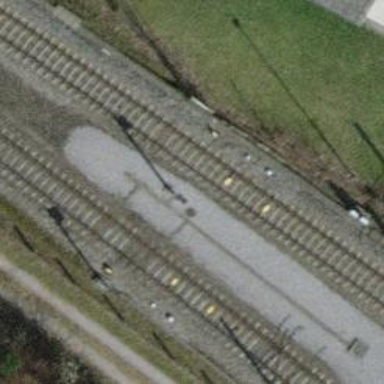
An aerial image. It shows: Railway signal.